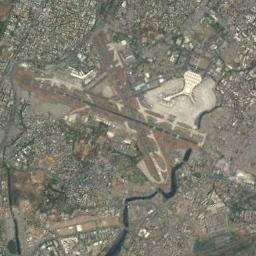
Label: airport